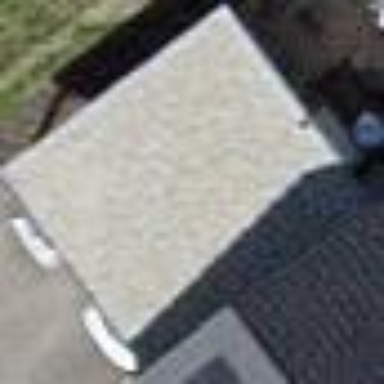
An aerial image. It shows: Garage building component.